Question: this is my first ever CSS coding, and I have this CSS code that I took from a website to adapt it to what I want to do, however when I try to change the font size of the drop down menu it doesn't change.
Here's the CSS code:
'''
<!-- CSS menu -->
#cssmenu ul,
#cssmenu li,
#cssmenu span,
#cssmenu a {
margin: 0;
padding: 0;
position: relative;
}
#cssmenu {
line-height: 1;
border-radius: 5px 5px 0 0;
-moz-border-radius: 5px 5px 0 0;
-webkit-border-radius: 5px 5px 0 0;
background: #141414;
text-align: center;
background: -moz-linear-gradient(top, #333333 0%, #141414 100%);
background: -webkit-gradient(linear, left top, left bottom, color-stop(0%, #333333), color-stop(100%, #141414));
background: -webkit-linear-gradient(top, #333333 0%, #141414 100%);
background: -o-linear-gradient(top, #333333 0%, #141414 100%);
background: -ms-linear-gradient(top, #333333 0%, #141414 100%);
background: linear-gradient(to bottom, #333333 0%, #141414 100%);
border-bottom: 0px solid #0fa1e0;
width: auto;
font-size: 50px;
}
#cssmenu:after,
#cssmenu ul:after {
content: '';
display: block;
clear: both;
}
#cssmenu a {
background: #141414;
background: -moz-linear-gradient(top, #333333 0%, #141414 100%);
background: -webkit-gradient(linear, left top, left bottom, color-stop(0%, #333333), color-stop(100%, #141414));
background: -webkit-linear-gradient(top, #333333 0%, #141414 100%);
background: -o-linear-gradient(top, #333333 0%, #141414 100%);
background: -ms-linear-gradient(top, #333333 0%, #141414 100%);
background: linear-gradient(to bottom, #333333 0%, #141414 100%);
color: #ffffff;
display: block;
font-family: Helvetica, Arial, Verdana, sans-serif;
padding: 19px 20px;
text-decoration: none;
}
#cssmenu ul {
list-style: none;
}
#cssmenu > ul > li {
display: inline-block;
float: center;
margin: 0;
}
#cssmenu.align-center {
text-align: center;
}
#cssmenu.align-center > ul > li {
float: none;
}
#cssmenu.align-center ul ul {
text-align: left;
}
#cssmenu.align-right > ul {
float: right;
}
#cssmenu.align-right ul ul {
text-align: right;
}
#cssmenu > ul > li > a {
color: #000000;
font-size: 12px;
}
#cssmenu > ul > li:hover:after {
content: '';
display: block;
width: 0;
height: 0;
position: absolute;
left: 50%;
bottom: 0;
border-left: 10px solid transparent;
border-right: 10px solid transparent;
border-bottom: 10px solid #0fa1e0;
margin-left: -10px;
}
#cssmenu > ul > li:first-child > a {
border-radius: 5px 0 0 0;
-moz-border-radius: 5px 0 0 0;
-webkit-border-radius: 5px 0 0 0;
}
#cssmenu.align-right > ul > li:first-child > a,
#cssmenu.align-center > ul > li:first-child > a {
border-radius: 0;
-moz-border-radius: 0;
-webkit-border-radius: 0;
}
#cssmenu.align-right > ul > li:last-child > a {
border-radius: 0 5px 0 0;
-moz-border-radius: 0 5px 0 0;
-webkit-border-radius: 0 5px 0 0;
}
#cssmenu > ul > li.active > a,
#cssmenu > ul > li:hover > a {
color: #ffffff;
box-shadow: inset 0 0 3px #000000;
-moz-box-shadow: inset 0 0 3px #000000;
-webkit-box-shadow: inset 0 0 3px #000000;
background: #070707;
background: -moz-linear-gradient(top, #262626 0%, #070707 100%);
background: -webkit-gradient(linear, left top, left bottom, color-stop(0%, #262626), color-stop(100%, #070707));
background: -webkit-linear-gradient(top, #262626 0%, #070707 100%);
background: -o-linear-gradient(top, #262626 0%, #070707 100%);
background: -ms-linear-gradient(top, #262626 0%, #070707 100%);
background: linear-gradient(to bottom, #262626 0%, #070707 100%);
}
#cssmenu .has-sub {
z-index: 1;
}
#cssmenu .has-sub:hover > ul {
display: block;
}
#cssmenu .has-sub ul {
display: none;
position: absolute;
width: 200px;
top: 100%;
left: 0;
}
#cssmenu.align-right .has-sub ul {
left: auto;
right: 0;
}
#cssmenu .has-sub ul li {
*margin-bottom: -1px;
}
#cssmenu .has-sub ul li a {
background: #0fa1e0;
border-bottom: 1px dotted #31b7f1;
font-size: 11px;
filter: none;
display: block;
line-height: 120%;
padding: 10px;
color: #ffffff;
}
#cssmenu .has-sub ul li:hover a {
background: #0c7fb0;
}
#cssmenu ul ul li:hover > a {
color: #ffffff;
}
#cssmenu .has-sub .has-sub:hover > ul {
display: block;
}
#cssmenu .has-sub .has-sub ul {
display: none;
position: absolute;
left: 100%;
top: 0;
}
#cssmenu.align-right .has-sub .has-sub ul,
#cssmenu.align-right ul ul ul {
left: auto;
right: 100%;
}
#cssmenu .has-sub .has-sub ul li a {
background: #0c7fb0;
border-bottom: 1px dotted #31b7f1;
}
#cssmenu .has-sub .has-sub ul li a:hover {
background: #0a6d98;
}
#cssmenu ul ul li.last > a,
#cssmenu ul ul li:last-child > a,
#cssmenu ul ul ul li.last > a,
#cssmenu ul ul ul li:last-child > a,
#cssmenu .has-sub ul li:last-child > a,
#cssmenu .has-sub ul li.last > a {
border-bottom: 0;
}
'''
'''
<div id='cssmenu'>
<ul>
<li class='active has-sub'><a href='techniques.html'><span>Techniques</span></a>
<ul>
<li class='has-sub'><a href='attacks.html'><span>Attacks</span></a>
<ul>
<li class='has-sub'><a href='Aclosehanded.html'><span>Close-Handed</span></a>
<ul>
<li class='last'><a href='gyaku-tsuki.html'><span>Gyaku-Tsuki</span></a></li>
<li class='last'><a href='oi-tsuki.html'><span>Oi-Tsuki</span></a></li>
<li class='last'><a href='uraken.html'><span>Uraken</span></a></li>
</ul>
</li>
<li class='has-sub'><a href='Aopenhanded.html'><span>Open-Handed</span></a>
<ul>
<li class='last'><a href='nukite.html'><span>Nukite</span></a></li>
<li class='last'><a href='shotei-uchi.html'><span>Shotei-Uchi</span></a></li>
<li class='last'><a href='shuto-uchi.html'><span>Shuto-Uchi</span></a></li>
<li class='last'><a href='soto-uchi.html'><span>Soto-Uchi</span></a></li>
</ul>
</li>
<li class='has-sub'><a href='legs.html'><span>Leg</span></a>
<ul>
<li class='last'><a href='mae-geri.html'><span>Mae-Geri</span></a></li>
<li class='last'><a href='mawashi-geri.html'><span>Mawashi-Geri</span></a></li>
<li class='last'><a href='ushio-geri.html'><span>Ushio-Geri</span></a></li>
<li class='last'><a href='yoko-geri.html'><span>Yoko-Geri</span></a></li>
</ul>
</li>
</ul>
</li>
<li class='has-sub'><a href='defenses.html'><span>Deffenses</span></a>
<ul>
<li class='has-sub'><a href='Dclosehanded.html'><span>Close-Handed</span></a>
<ul>
<li class='last'><a href='age-uke.html'><span>Age-Uke</span></a></li>
<li class='last'><a href='gedan-uke.html'><span>Gedan-Uke</span></a></li>
<li class='last'><a href='uchi-uke.html'><span>Uchi-Uke</span></a></li>
<li class='last'><a href='yoko-uchi-uke.html'><span>Yoko-Uchi-Uke</span></a></li>
</ul>
</li>
<li class='has-sub'><a href='Dopenhanded.html'><span>Open-Handed</span></a>
<ul>
<li class='last'><a href='shuto-uke.html'><span>Shuto-Uke</span></a></li>
<li class='last'><a href='teiso-uke.html'><span>Teisho-Uke</span></a></li>
</ul>
</li>
<li class='has-sub'><a href='defensebasics.html'><span>Deffense Basics</span></a>
<ul>
<li class='last'><a href='#'><span>1</span></a></li>
<li class='last'><a href='#'><span>2</span></a></li>
<li class='last'><a href='#'><span>3</span></a></li>
<li class='last'><a href='#'><span>4</span></a></li>
</ul>
</li>
</ul>
</li>
<li class='has-sub'><a href='katas.html'><span>Katas</span></a>
<ul>
<li class='last'><a href='#'><span>1</span></a></li>
<li class='last'><a href='#'><span>2</span></a></li>
<li class='last'><a href='#'><span>3</span></a></li>
</ul>
</li>
<li class='has-sub'><a href='movements.html'><span>Movements</span></a>
<ul>
<li class='last'><a href='8directions.html'><span>8 Directions</span></a></li>
<li class='last'><a href='okuri-ashi.html'><span>Okuri-Ashi</span></a></li>
<li class='last'><a href='suri-ashi.html'><span>Suri-Ashi</span></a></li>
</ul>
</li>
<li class='has-sub'><a href='positions.html'><span>Positions</span></a>
<ul>
<li class='last'><a href='moto-dachi.html'><span>Moto-Dachi</span></a></li>
<li class='last'><a href='neko-ashi-dachi.html'><span>Neko-Ashi-Dachi</span></a></li>
<li class='last'><a href='shiko-dachi.html'><span>Shiko-Dachi</span></a></li>
<li class='last'><a href='zenkutsu-dachi.html'><span>Zenkutsu-Dachi</span></a></li>
</ul>
</li>
</ul>
</li>
<li class='active has-sub'><a href='competition.html'><span>Competition</span></a>
<ul>
<li class='last'><a href='Ckata.html'><span>Kata</span></a></li>
<li class='last'><a href='kumite.html'><span>Kumite</span></a></li>
</ul>
</li>
<li class='active has-sub'><a href='history.html'><span>History</span></a>
<ul>
<li class='last'><a href='evolution.html'><span>Evolution</span></a></li>
<li class='last'><a href='origins.html'><span>Origins</span></a></li>
<li class='last'><a href='present.html'><span>Present</span></a></li>
</ul>
</li>
<li class='active has-sub'><a href='otherstyles.html'><span>Other Styles</span></a>
<ul>
<li class='last'><a href='goju-ryu.html'><span>Goju-Ryu</span></a></li>
<li class='last'><a href='shoto-kam.html'><span>Shoto-Kan</span></a></li>
</ul>
</li>
<li class='active has-sub'><a href='philosophy.html'><span>Philosophy</span></a>
<ul>
<li class='last'><a href='inthedojo.html'><span>In the dojo</span></a></li>
<li class='last'><a href='levels.html'><span>Levels</span></a></li>
</ul>
</li>
</ul>
</div>
'''
And here it is how it shows now:

I tried adding font-size: to some of the menus but nothing changed.
I have also looked at some other questions around here but I can't adapt my code to the solution they recommend.
Any ideas on how to make the font of the texts in the blue squares bigger?
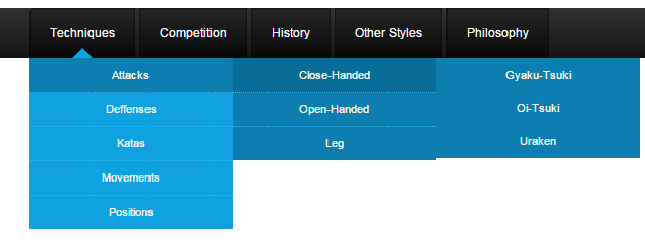
Answer: If you are changing or adding 'font-size' settings and they are not taking effect, it's because your styles are being overridden by more specific selectors, you've changed the wrong selector, or there's an error in your CSS. Unless you <URL>. All I had to do was change these two: '#cssmenu > ul > li > a' and '#cssmenu .has-sub ul li a'.
To change the font-size of the menu items in blue boxes, you change:
'''
#cssmenu .has-sub ul li a {
font-size: 24px;
}
'''
'''
/* The rest of this is for my embedded example */
@charset "utf-8";
<!-- CSS menu -->
#cssmenu ul,
#cssmenu li,
#cssmenu span,
#cssmenu a {
margin: 0;
padding: 0;
position: relative;
}
#cssmenu {
line-height: 1;
border-radius: 5px 5px 0 0;
-moz-border-radius: 5px 5px 0 0;
-webkit-border-radius: 5px 5px 0 0;
background: #141414;
text-align: center;
background: -moz-linear-gradient(top, #333333 0%, #141414 100%);
background: -webkit-gradient(linear, left top, left bottom, color-stop(0%, #333333), color-stop(100%, #141414));
background: -webkit-linear-gradient(top, #333333 0%, #141414 100%);
background: -o-linear-gradient(top, #333333 0%, #141414 100%);
background: -ms-linear-gradient(top, #333333 0%, #141414 100%);
background: linear-gradient(to bottom, #333333 0%, #141414 100%);
border-bottom: 0px solid #0fa1e0;
width: auto;
position: relative;
}
#cssmenu:after,
#cssmenu ul:after {
content: '';
display: block;
clear: both;
}
#cssmenu a {
background: #141414;
background: -moz-linear-gradient(top, #333333 0%, #141414 100%);
background: -webkit-gradient(linear, left top, left bottom, color-stop(0%, #333333), color-stop(100%, #141414));
background: -webkit-linear-gradient(top, #333333 0%, #141414 100%);
background: -o-linear-gradient(top, #333333 0%, #141414 100%);
background: -ms-linear-gradient(top, #333333 0%, #141414 100%);
background: linear-gradient(to bottom, #333333 0%, #141414 100%);
color: #ffffff;
display: block;
font-family: Helvetica, Arial, Verdana, sans-serif;
padding: 19px 20px;
text-decoration: none;
}
#cssmenu ul {
list-style: none;
}
#cssmenu > ul > li {
display: inline-block;
float: center;
margin: 0;
}
#cssmenu.align-center {
text-align: center;
}
#cssmenu.align-center > ul > li {
float: none;
}
#cssmenu.align-center ul ul {
text-align: left;
}
#cssmenu.align-right > ul {
float: right;
}
#cssmenu.align-right ul ul {
text-align: right;
}
#cssmenu > ul > li > a {
color: #000000;
font-size: 24px;
}
#cssmenu > ul > li:hover:after {
content: '';
display: block;
width: 0;
height: 0;
position: absolute;
left: 50%;
bottom: 0;
border-left: 10px solid transparent;
border-right: 10px solid transparent;
border-bottom: 10px solid #0fa1e0;
margin-left: -10px;
}
#cssmenu > ul > li:first-child > a {
border-radius: 5px 0 0 0;
-moz-border-radius: 5px 0 0 0;
-webkit-border-radius: 5px 0 0 0;
}
#cssmenu.align-right > ul > li:first-child > a,
#cssmenu.align-center > ul > li:first-child > a {
border-radius: 0;
-moz-border-radius: 0;
-webkit-border-radius: 0;
}
#cssmenu.align-right > ul > li:last-child > a {
border-radius: 0 5px 0 0;
-moz-border-radius: 0 5px 0 0;
-webkit-border-radius: 0 5px 0 0;
}
#cssmenu > ul > li.active > a,
#cssmenu > ul > li:hover > a {
color: #ffffff;
box-shadow: inset 0 0 3px #000000;
-moz-box-shadow: inset 0 0 3px #000000;
-webkit-box-shadow: inset 0 0 3px #000000;
background: #070707;
background: -moz-linear-gradient(top, #262626 0%, #070707 100%);
background: -webkit-gradient(linear, left top, left bottom, color-stop(0%, #262626), color-stop(100%, #070707));
background: -webkit-linear-gradient(top, #262626 0%, #070707 100%);
background: -o-linear-gradient(top, #262626 0%, #070707 100%);
background: -ms-linear-gradient(top, #262626 0%, #070707 100%);
background: linear-gradient(to bottom, #262626 0%, #070707 100%);
}
#cssmenu .has-sub {
z-index: 1;
}
#cssmenu .has-sub:hover > ul {
display: block;
}
#cssmenu .has-sub ul {
display: none;
position: absolute;
width: 200px;
top: 100%;
left: 0;
}
#cssmenu.align-right .has-sub ul {
left: auto;
right: 0;
}
#cssmenu .has-sub ul li {
*margin-bottom: -1px;
}
#cssmenu .has-sub ul li a {
background: #0fa1e0;
border-bottom: 1px dotted #31b7f1;
font-size: 18px;
filter: none;
display: block;
line-height: 120%;
padding: 10px;
color: #ffffff;
}
#cssmenu .has-sub ul li:hover a {
background: #0c7fb0;
}
#cssmenu ul ul li:hover > a {
color: #ffffff;
}
#cssmenu .has-sub .has-sub:hover > ul {
display: block;
}
#cssmenu .has-sub .has-sub ul {
display: none;
position: absolute;
left: 100%;
top: 0;
}
#cssmenu.align-right .has-sub .has-sub ul,
#cssmenu.align-right ul ul ul {
left: auto;
right: 100%;
}
#cssmenu .has-sub .has-sub ul li a {
background: #0c7fb0;
border-bottom: 1px dotted #31b7f1;
}
#cssmenu .has-sub .has-sub ul li a:hover {
background: #0a6d98;
}
#cssmenu ul ul li.last > a,
#cssmenu ul ul li:last-child > a,
#cssmenu ul ul ul li.last > a,
#cssmenu ul ul ul li:last-child > a,
#cssmenu .has-sub ul li:last-child > a,
#cssmenu .has-sub ul li.last > a {
border-bottom: 0;
}
'''
'''
<div id='cssmenu'>
<ul>
<li class='active has-sub'><a href='techniques.html'><span>Techniques</span></a>
<ul>
<li class='has-sub'><a href='attacks.html'><span>Attacks</span></a>
<ul>
<li class='has-sub'><a href='Aclosehanded.html'><span>Close-Handed</span></a>
<ul>
<li class='last'><a href='gyaku-tsuki.html'><span>Gyaku-Tsuki</span></a></li>
<li class='last'><a href='oi-tsuki.html'><span>Oi-Tsuki</span></a></li>
<li class='last'><a href='uraken.html'><span>Uraken</span></a></li>
</ul>
</li>
<li class='has-sub'><a href='Aopenhanded.html'><span>Open-Handed</span></a>
<ul>
<li class='last'><a href='nukite.html'><span>Nukite</span></a></li>
<li class='last'><a href='shotei-uchi.html'><span>Shotei-Uchi</span></a></li>
<li class='last'><a href='shuto-uchi.html'><span>Shuto-Uchi</span></a></li>
<li class='last'><a href='soto-uchi.html'><span>Soto-Uchi</span></a></li>
</ul>
</li>
<li class='has-sub'><a href='legs.html'><span>Leg</span></a>
<ul>
<li class='last'><a href='mae-geri.html'><span>Mae-Geri</span></a></li>
<li class='last'><a href='mawashi-geri.html'><span>Mawashi-Geri</span></a></li>
<li class='last'><a href='ushio-geri.html'><span>Ushio-Geri</span></a></li>
<li class='last'><a href='yoko-geri.html'><span>Yoko-Geri</span></a></li>
</ul>
</li>
</ul>
</li>
<li class='has-sub'><a href='defenses.html'><span>Deffenses</span></a>
<ul>
<li class='has-sub'><a href='Dclosehanded.html'><span>Close-Handed</span></a>
<ul>
<li class='last'><a href='age-uke.html'><span>Age-Uke</span></a></li>
<li class='last'><a href='gedan-uke.html'><span>Gedan-Uke</span></a></li>
<li class='last'><a href='uchi-uke.html'><span>Uchi-Uke</span></a></li>
<li class='last'><a href='yoko-uchi-uke.html'><span>Yoko-Uchi-Uke</span></a></li>
</ul>
</li>
<li class='has-sub'><a href='Dopenhanded.html'><span>Open-Handed</span></a>
<ul>
<li class='last'><a href='shuto-uke.html'><span>Shuto-Uke</span></a></li>
<li class='last'><a href='teiso-uke.html'><span>Teisho-Uke</span></a></li>
</ul>
</li>
<li class='has-sub'><a href='defensebasics.html'><span>Deffense Basics</span></a>
<ul>
<li class='last'><a href='#'><span>1</span></a></li>
<li class='last'><a href='#'><span>2</span></a></li>
<li class='last'><a href='#'><span>3</span></a></li>
<li class='last'><a href='#'><span>4</span></a></li>
</ul>
</li>
</ul>
</li>
<li class='has-sub'><a href='katas.html'><span>Katas</span></a>
<ul>
<li class='last'><a href='#'><span>1</span></a></li>
<li class='last'><a href='#'><span>2</span></a></li>
<li class='last'><a href='#'><span>3</span></a></li>
</ul>
</li>
<li class='has-sub'><a href='movements.html'><span>Movements</span></a>
<ul>
<li class='last'><a href='8directions.html'><span>8 Directions</span></a></li>
<li class='last'><a href='okuri-ashi.html'><span>Okuri-Ashi</span></a></li>
<li class='last'><a href='suri-ashi.html'><span>Suri-Ashi</span></a></li>
</ul>
</li>
<li class='has-sub'><a href='positions.html'><span>Positions</span></a>
<ul>
<li class='last'><a href='moto-dachi.html'><span>Moto-Dachi</span></a></li>
<li class='last'><a href='neko-ashi-dachi.html'><span>Neko-Ashi-Dachi</span></a></li>
<li class='last'><a href='shiko-dachi.html'><span>Shiko-Dachi</span></a></li>
<li class='last'><a href='zenkutsu-dachi.html'><span>Zenkutsu-Dachi</span></a></li>
</ul>
</li>
</ul>
</li>
<li class='active has-sub'><a href='competition.html'><span>Competition</span></a>
<ul>
<li class='last'><a href='Ckata.html'><span>Kata</span></a></li>
<li class='last'><a href='kumite.html'><span>Kumite</span></a></li>
</ul>
</li>
<li class='active has-sub'><a href='history.html'><span>History</span></a>
<ul>
<li class='last'><a href='evolution.html'><span>Evolution</span></a></li>
<li class='last'><a href='origins.html'><span>Origins</span></a></li>
<li class='last'><a href='present.html'><span>Present</span></a></li>
</ul>
</li>
<li class='active has-sub'><a href='otherstyles.html'><span>Other Styles</span></a>
<ul>
<li class='last'><a href='goju-ryu.html'><span>Goju-Ryu</span></a></li>
<li class='last'><a href='shoto-kam.html'><span>Shoto-Kan</span></a></li>
</ul>
</li>
<li class='active has-sub'><a href='philosophy.html'><span>Philosophy</span></a>
<ul>
<li class='last'><a href='inthedojo.html'><span>In the dojo</span></a></li>
<li class='last'><a href='levels.html'><span>Levels</span></a></li>
</ul>
</li>
</ul>
</div>
'''